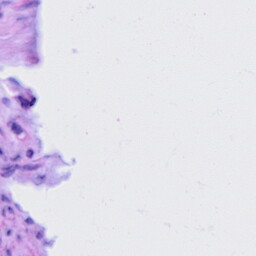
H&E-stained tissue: Cervix